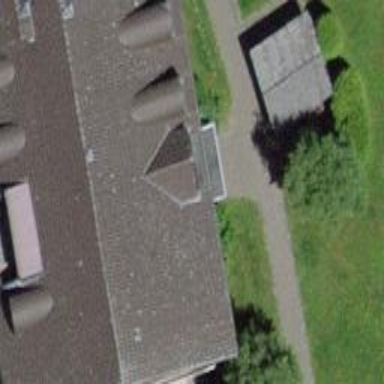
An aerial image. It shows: Gabled roof apartments building.